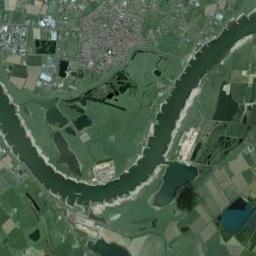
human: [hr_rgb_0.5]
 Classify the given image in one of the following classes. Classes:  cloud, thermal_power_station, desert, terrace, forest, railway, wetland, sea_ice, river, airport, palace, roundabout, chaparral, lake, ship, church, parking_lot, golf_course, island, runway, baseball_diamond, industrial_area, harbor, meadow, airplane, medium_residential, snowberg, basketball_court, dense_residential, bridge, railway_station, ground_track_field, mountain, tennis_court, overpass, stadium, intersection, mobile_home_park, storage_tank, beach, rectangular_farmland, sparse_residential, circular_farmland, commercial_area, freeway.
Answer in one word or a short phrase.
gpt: river